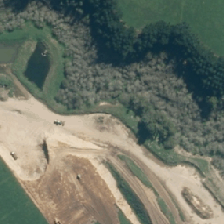
Land cover: herbaceous_freshwater_vege